Question: I am writing a admin for a model .There is a column named 'modbus_address_mapping_valid',it is not the member of this model.There is only two result.How does it show the yes/no icon in page
'''
def modbus_address_mapping_valid(self,obj):
try:
mapping_valid = models.ModbusAddressMapping.objects.filter(object_id=obj.id)[0].valid
except Exception:
mapping_valid = False
if mapping_valid:
return u'<img src="/static/admin/img/icon-no.gif" alt="False">'
else:
return u'<img src="/static/admin/img/icon-no.gif" alt="False">'
modbus_address_mapping_valid.short_description = 'Modbus_mapping_validate_flag'
'''

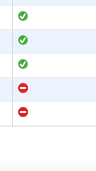
Answer: Check <URL>, as it says
> If the string given is a method of the model, ModelAdmin or a callable
that returns True or False Django will display a pretty "on" or "off"
icon if you give the method a boolean attribute whose value is True.
So, you want
'''
def modbus_address_mapping_valid(self,obj):
try:
return models.ModbusAddressMapping.objects.filter(object_id=obj.id)[0].valid
except Exception:
return False
modbus_address_mapping_valid.short_description = 'Modbus_mapping_validate_flag'
modbus_address_mapping_valid.boolean = True
'''
Normally if you want to render certain HTML snippet, like that in your current code, you need 'allow_tags' (find it in the same doc, right above the description about 'boolean')